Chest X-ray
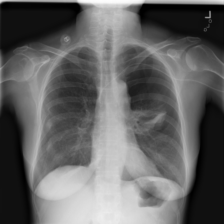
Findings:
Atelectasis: negative
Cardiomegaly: negative
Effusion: negative
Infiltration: negative
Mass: negative
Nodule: negative
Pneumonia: negative
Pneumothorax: negative
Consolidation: negative
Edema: negative
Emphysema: negative
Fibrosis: negative
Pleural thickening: negative
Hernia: negative